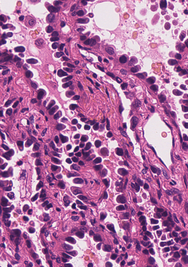
Tumor epithelial tissue: yes
Tumor-associated stroma tissue: yes
Normal tissue: no